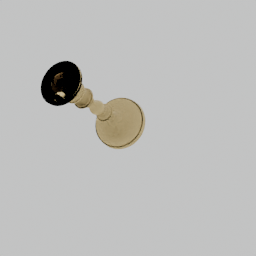
Label: decoration